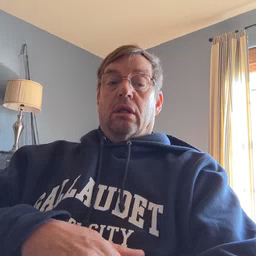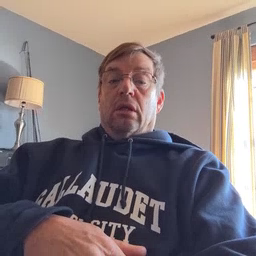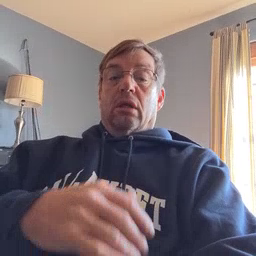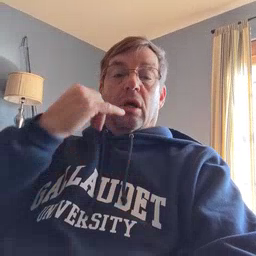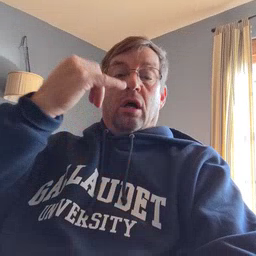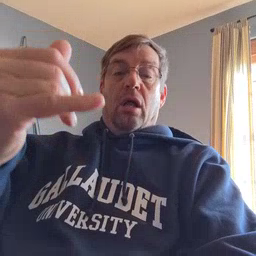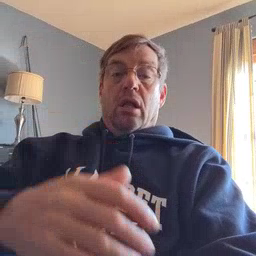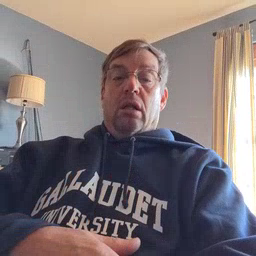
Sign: callonphone